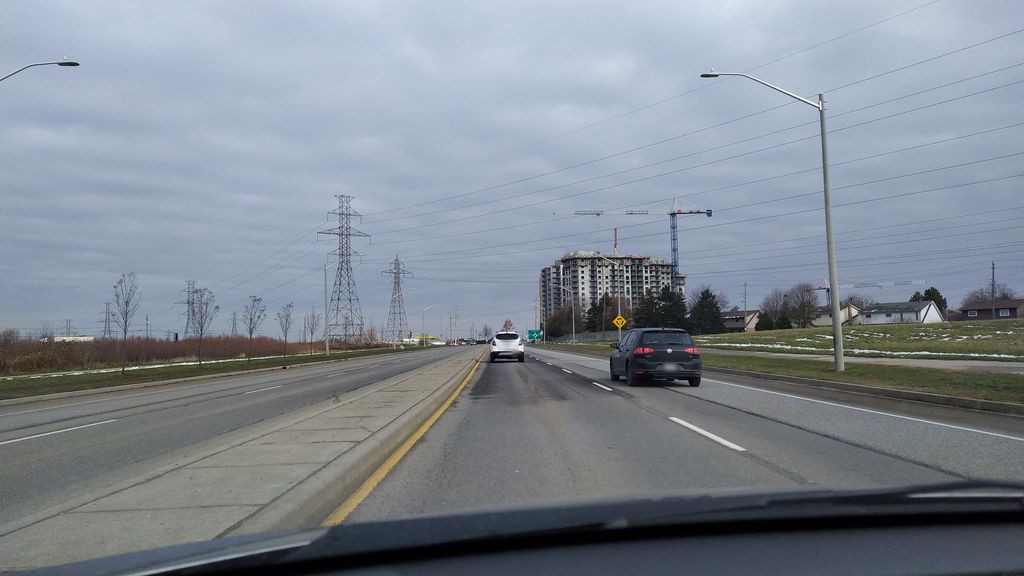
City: kitchener-waterloo